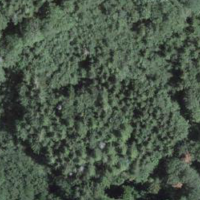
EUNIS habitat code: 41
Species observed at this site:
Fagus sylvatica